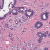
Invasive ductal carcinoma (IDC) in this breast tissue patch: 1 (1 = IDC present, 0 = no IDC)